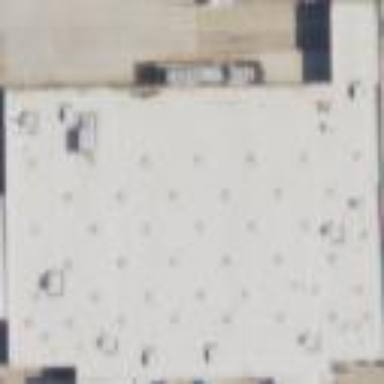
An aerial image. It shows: Supermarket building.